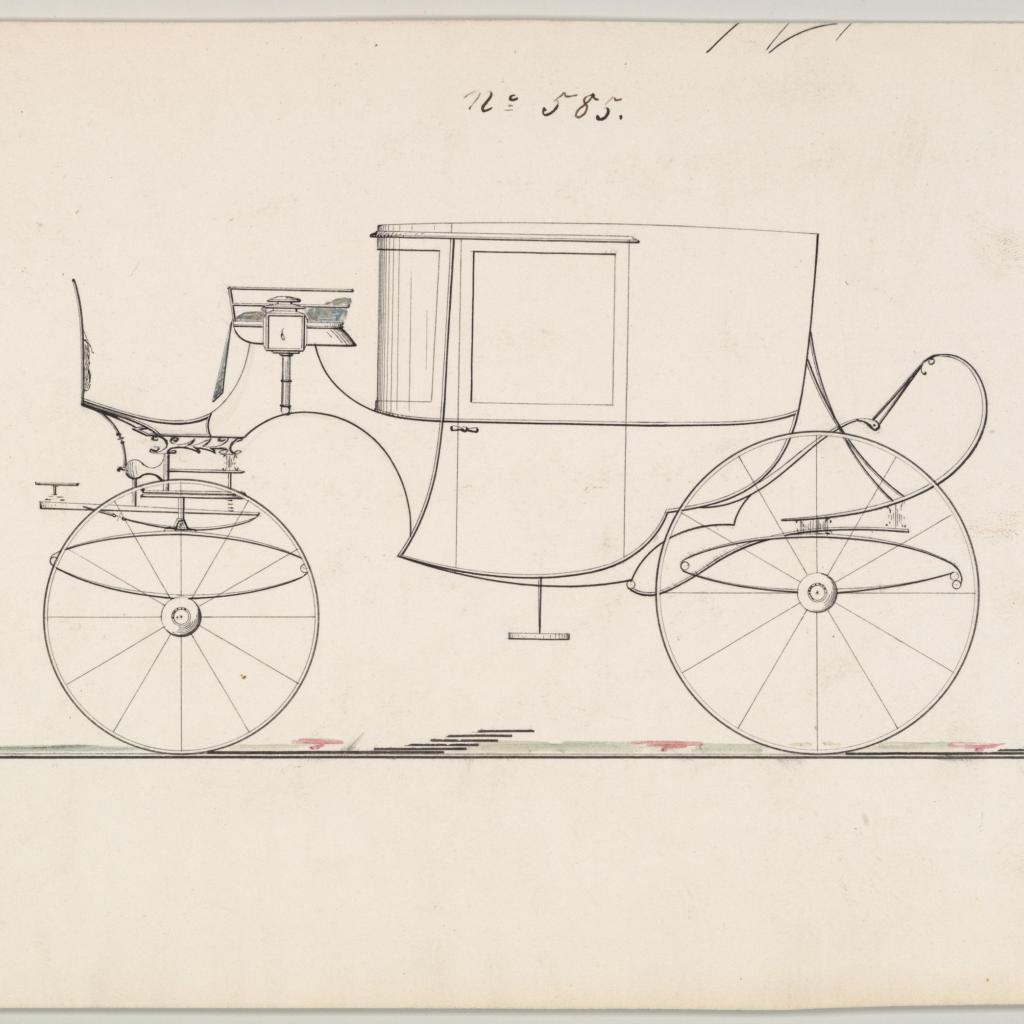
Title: Design for Coupé, no. 585 ("Clarence, or, Light Clarence on C Springs")
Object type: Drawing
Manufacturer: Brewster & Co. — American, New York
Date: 1850–70
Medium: Watercolor and ink
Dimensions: sheet: 6 1/8 x 8 7/8 in. (15.6 x 22.5 cm)
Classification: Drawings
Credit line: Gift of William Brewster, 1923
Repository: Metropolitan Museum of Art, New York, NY